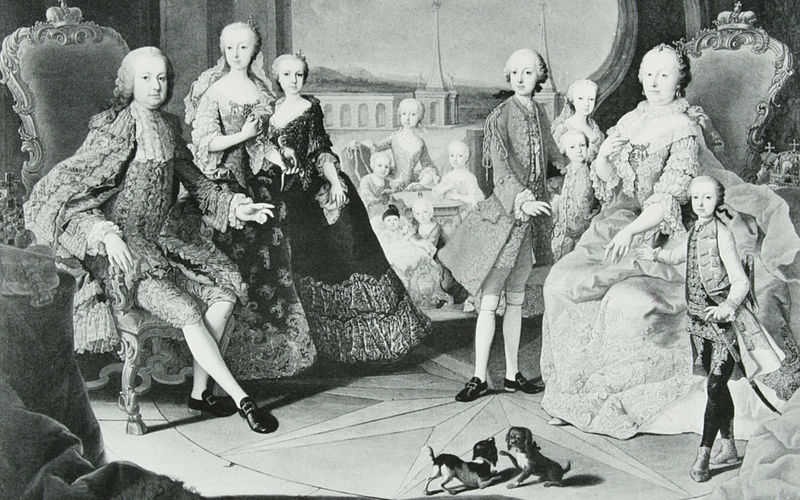
Titel: Franz I. und Maria Theresia von Habsburg mit ihren elf Kindern
Künstler: Martin van Meytens
Standort: Wien
Institution: Kunsthistorisches Museum
Schlagwörter: mann, weiß, frauen, landschaft, menschen, mädchen, busen, damen, fenster, frankreich, frau, frisur, frisuren, grau, haar, hintergrund, kleid, kleider, männer, paris, raum, schwarz, stuhl, stühle, tisch, zimmer, dame, gebäude, hund, hunde, schloss, tier, tiere, fest, gesellschaft, herren, ornament, alt, anzug, gesichter, jung, barock, diener, faru, kleidung, bildnis, portrait, porträt, öl, schlank, boden, gewand, haare, reich, sessel, adel, familie, familienporträt, kind, paar, krone, locken, prinzessin, rokoko, kinder, rund, perücke, hündchen, spanien, brüste, schuhe, buben, jungen, knaben, grafik, graphik, klein, hof, saal, französisch, könig, thron, weib, weiber, spielen, junge, rüschen, fein, gehrock, dekolleté, foto, strümpfe, lehnstuhl, türme, stern, bub, draußen, groß, druck, schwarzweiss, stich, mäntel, prinz, kniestrümpfe, könige, schnallenschuh, königin, kniebundhosen, königsfamilie, schnallenschuhe, prunk, bieder, perücken, reifrock, bube, schnallen, fraune, perrücke, gepudert, überheblich, königshof, louis, marie antoinette, feine gesellschaft, hofdamen, prinzessinnen, verzierte, maria theresia, ahbspurger, elern, pekinese, frisure, lotte von der pfalz